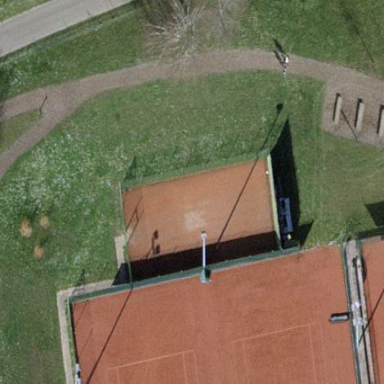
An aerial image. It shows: Synthetic tennis pitch for leisure sports.